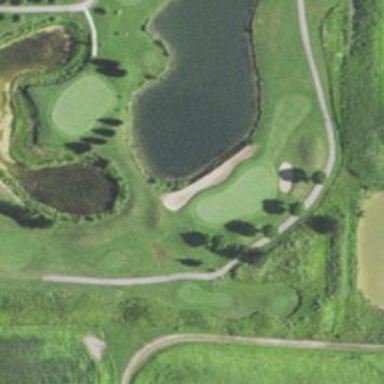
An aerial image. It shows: Pathway for golfing.